Interaction volume radius: 10 \u00c5
Interaction volume height: 15 \u00c5
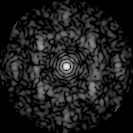
Disorder parameter: 0.6804